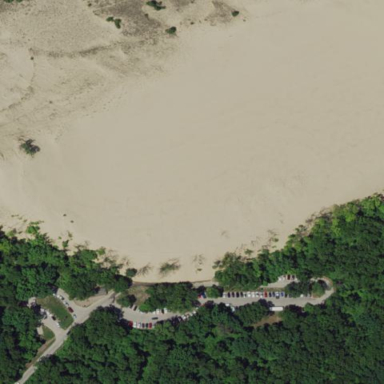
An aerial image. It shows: Natural dune.